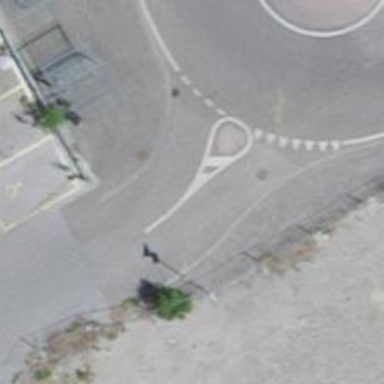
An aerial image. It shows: Unmarked footway crossing with pedestrian island.